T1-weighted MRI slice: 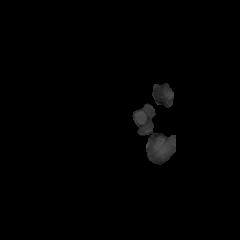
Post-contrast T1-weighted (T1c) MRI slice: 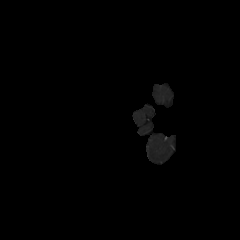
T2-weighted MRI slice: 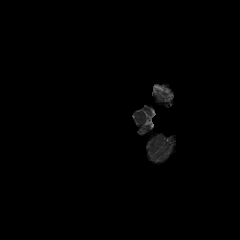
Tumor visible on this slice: no